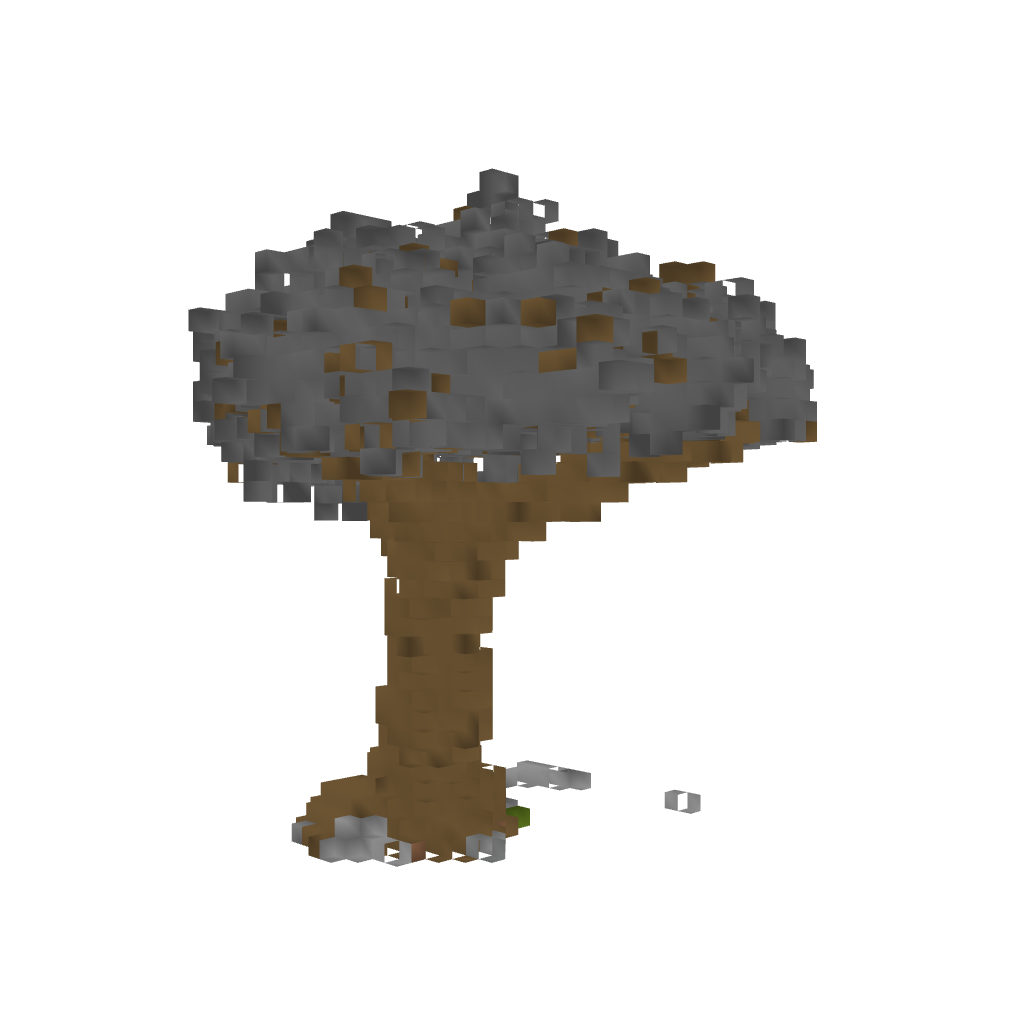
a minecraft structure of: Big tree 2